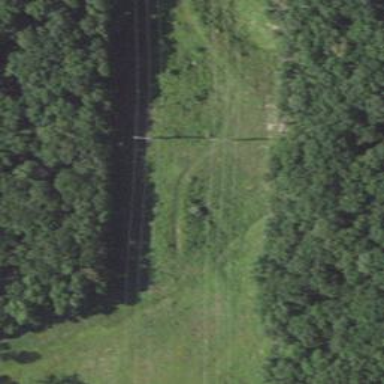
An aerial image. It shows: H-frame designed tower for power lines.